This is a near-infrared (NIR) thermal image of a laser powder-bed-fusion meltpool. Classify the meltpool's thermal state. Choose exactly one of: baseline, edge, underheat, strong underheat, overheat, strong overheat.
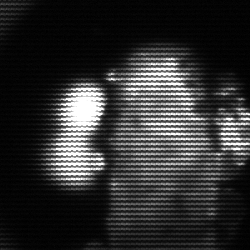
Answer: strong underheat